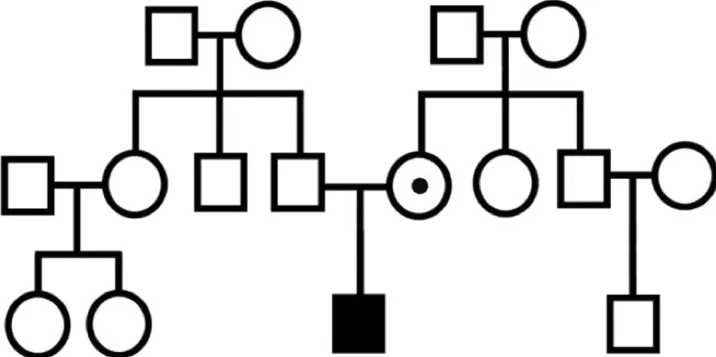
Family pedigree of the patient. The black square represents the patient. Patient's mother is a carrier of familial mutation.
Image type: pathology (giemsa)